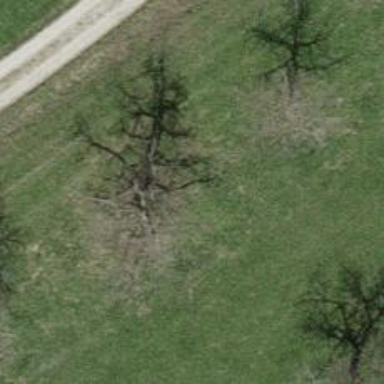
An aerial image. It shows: Beautiful tree in nature.